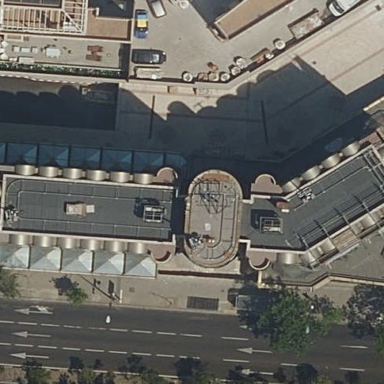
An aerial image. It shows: Part of building.